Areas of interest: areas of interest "Basketball Arena"
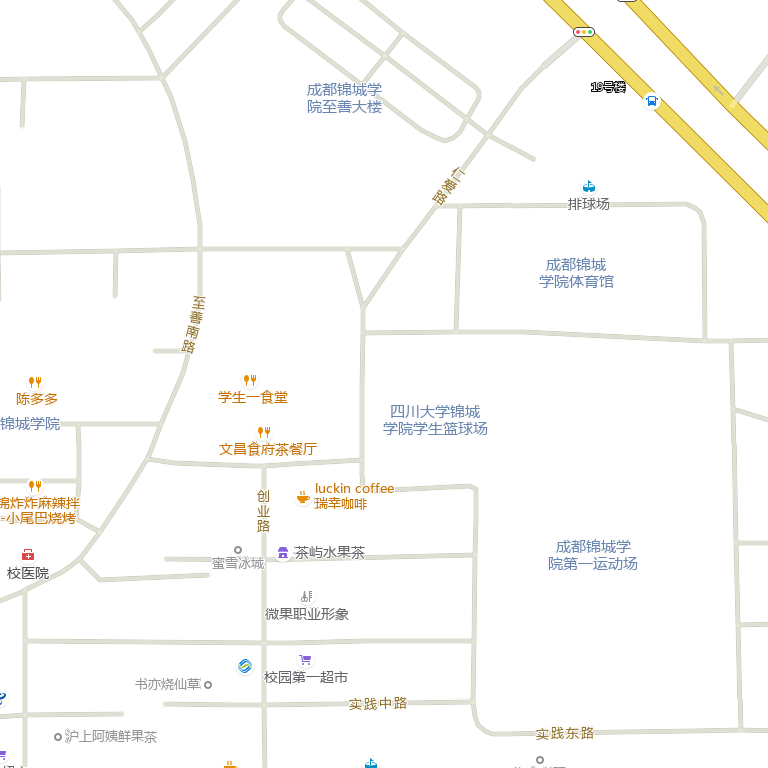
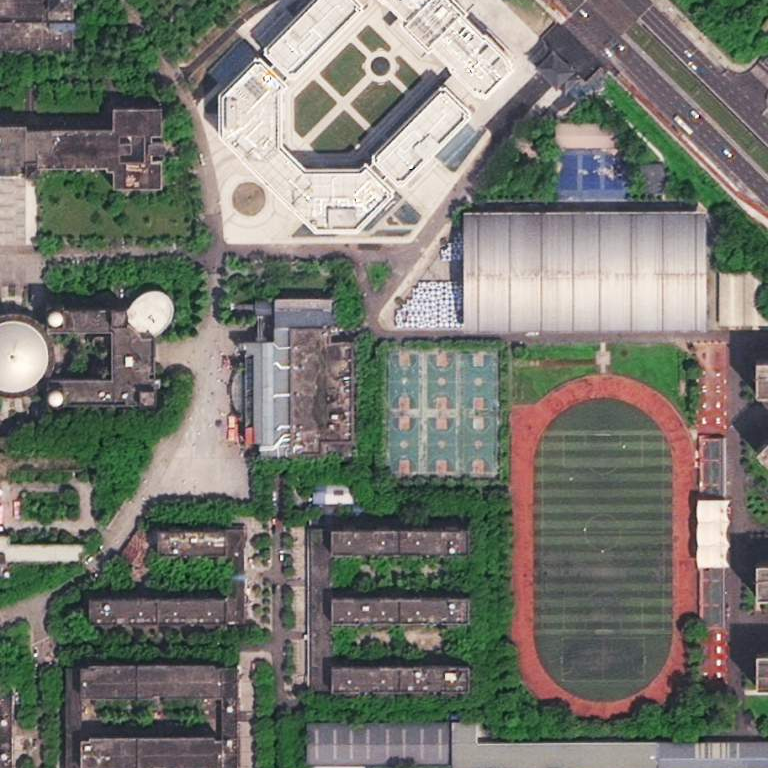